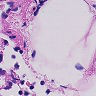
Metastatic tissue present: no